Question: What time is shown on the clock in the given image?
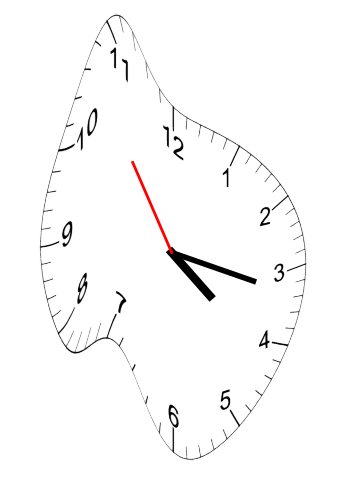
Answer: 04:16:54